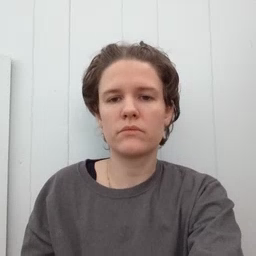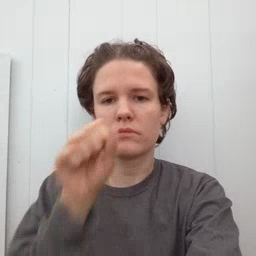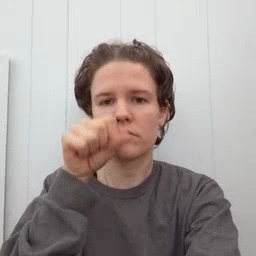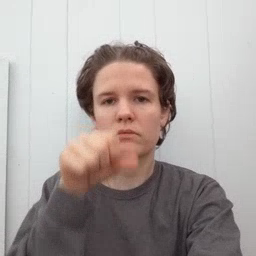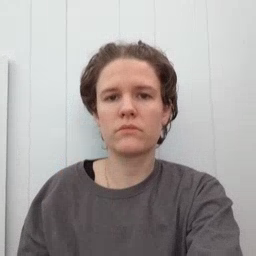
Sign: carrot